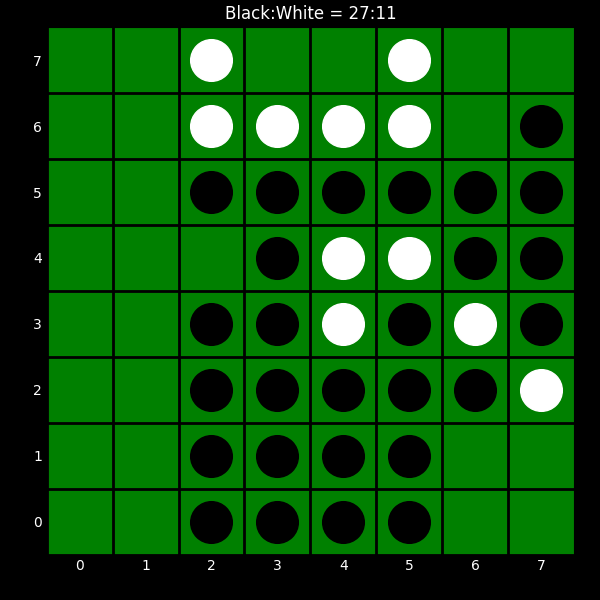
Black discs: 27
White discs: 11